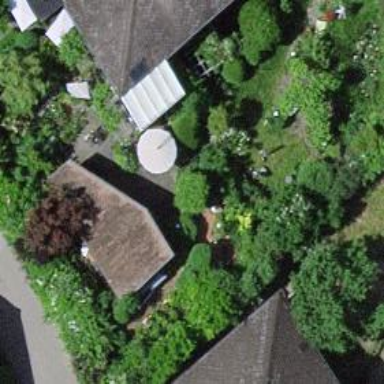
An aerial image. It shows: Shed.